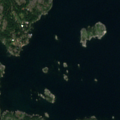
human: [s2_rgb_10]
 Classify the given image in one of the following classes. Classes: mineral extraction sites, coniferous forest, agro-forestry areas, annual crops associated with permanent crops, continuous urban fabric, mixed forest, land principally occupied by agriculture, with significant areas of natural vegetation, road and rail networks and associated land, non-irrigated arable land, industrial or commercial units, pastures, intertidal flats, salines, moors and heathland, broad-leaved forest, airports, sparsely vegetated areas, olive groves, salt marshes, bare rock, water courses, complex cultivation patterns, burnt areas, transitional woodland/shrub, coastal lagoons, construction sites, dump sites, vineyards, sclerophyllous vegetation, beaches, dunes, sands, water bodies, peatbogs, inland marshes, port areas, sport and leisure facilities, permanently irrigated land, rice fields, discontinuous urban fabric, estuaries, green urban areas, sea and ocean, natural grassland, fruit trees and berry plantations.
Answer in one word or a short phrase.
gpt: broad-leaved forest, bare rock, sea and ocean